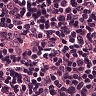
Metastatic tissue present: no